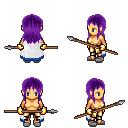
a pixel art fantasy rpg character, female body template, human, tanned skin, white trimmed cape, gold greaves, purple unkempt hairstyle, gold gloves, white slippers, spear, four views (front, back, left, right), 2x2 character sprite sheet, small pixel art, hard edges, no anti-aliasing